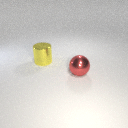
large yellow metal cylinder to the left of large red metal sphere